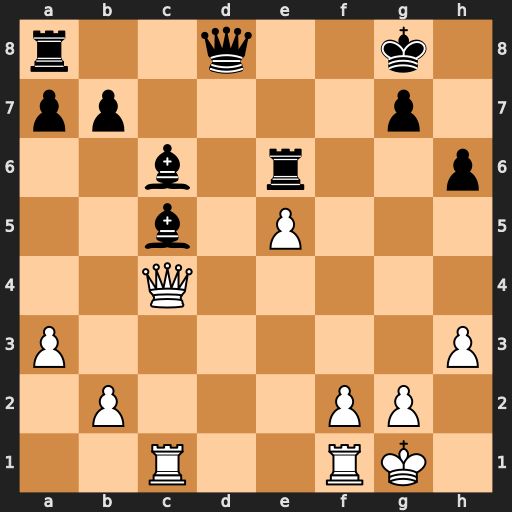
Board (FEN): r2q2k1/pp4p1/2b1r2p/2b1P3/2Q5/P6P/1P3PP1/2R2RK1
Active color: w
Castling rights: -
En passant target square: -
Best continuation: Qxe6+ Kh8 Rxc5